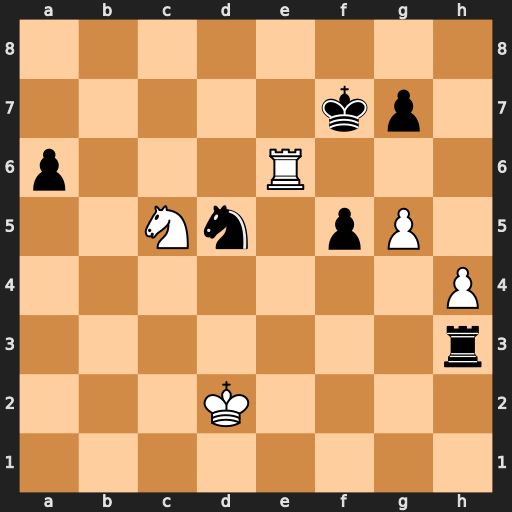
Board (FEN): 8/5kp1/p3R3/2Nn1pP1/7P/7r/3K4/8
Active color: w
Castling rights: -
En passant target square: -
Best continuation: g6+ Kf8 Nd7+ Kg8 Re8#